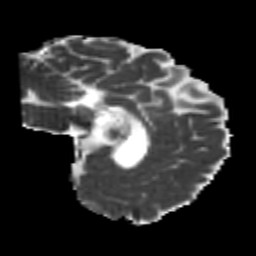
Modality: MD
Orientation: sagittal
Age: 24
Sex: male
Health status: healthy
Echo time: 0.074 s